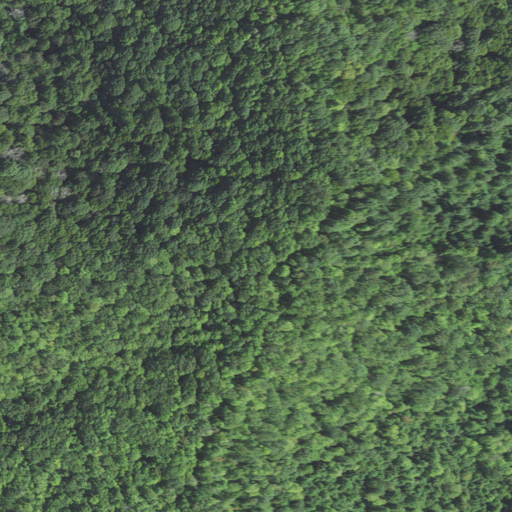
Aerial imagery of mountain in North Carolina named Wildcat Knob containing deciduous forest and mixed forest